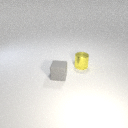
small gray rubber cube in front of small yellow metal cylinder